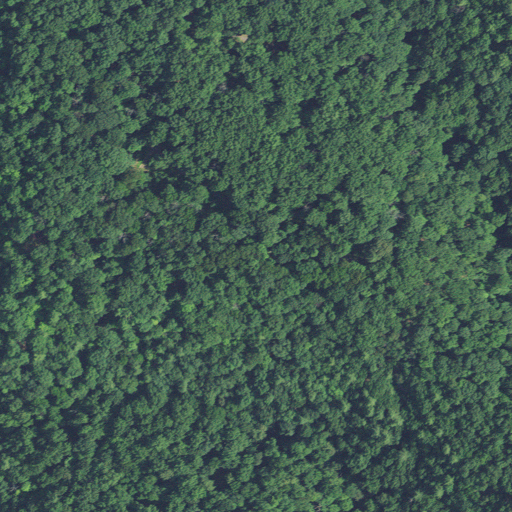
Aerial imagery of mountain in West Virginia named Cedar Hill containing deciduous forest and mixed forest